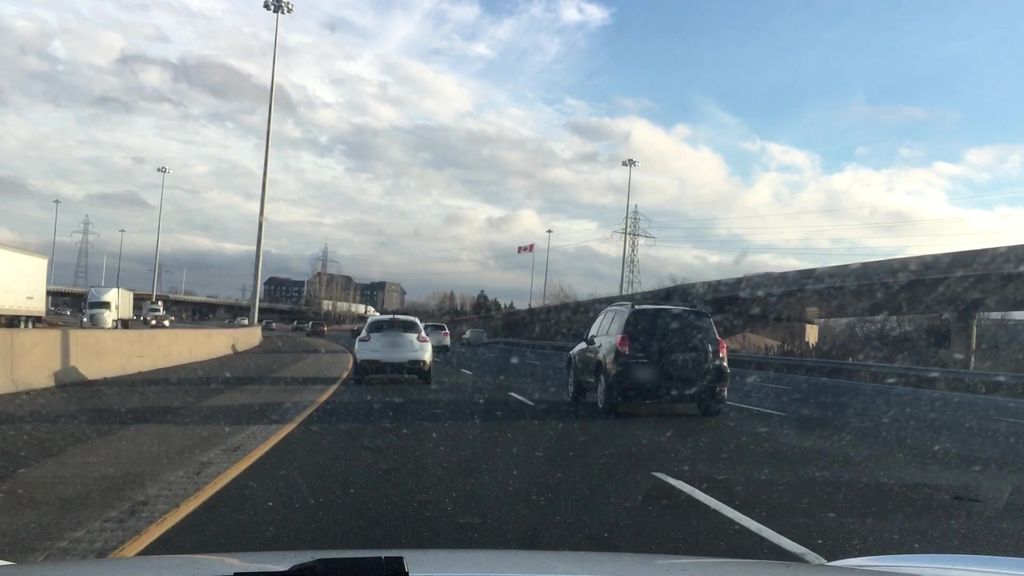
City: hamilton